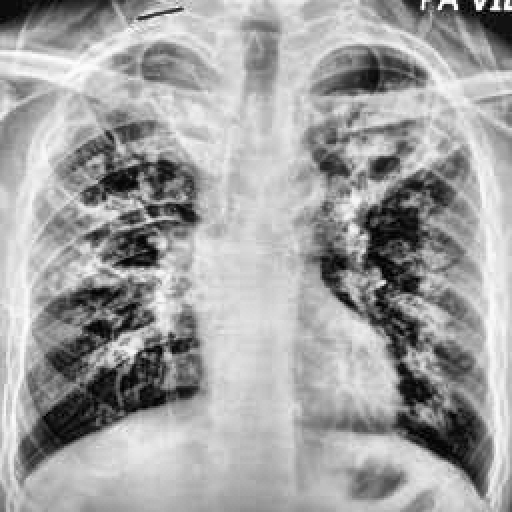
Finding: TUBERCULOSIS